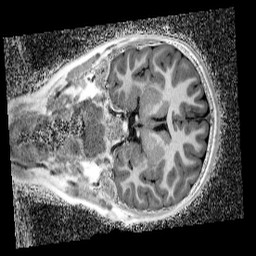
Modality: UNIT1_denoised
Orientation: coronal
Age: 9
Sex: female
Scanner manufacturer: siemens
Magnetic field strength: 3 T
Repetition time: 4 s
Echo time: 0.00299 s